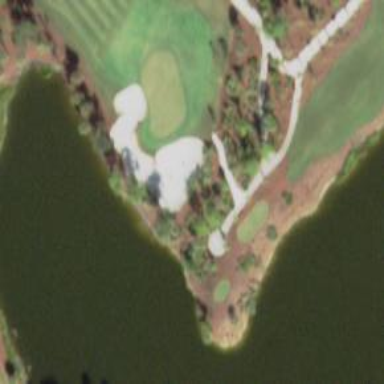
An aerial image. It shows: Path for both road and golf.